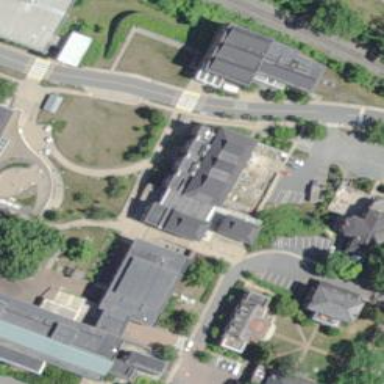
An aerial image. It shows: School building.